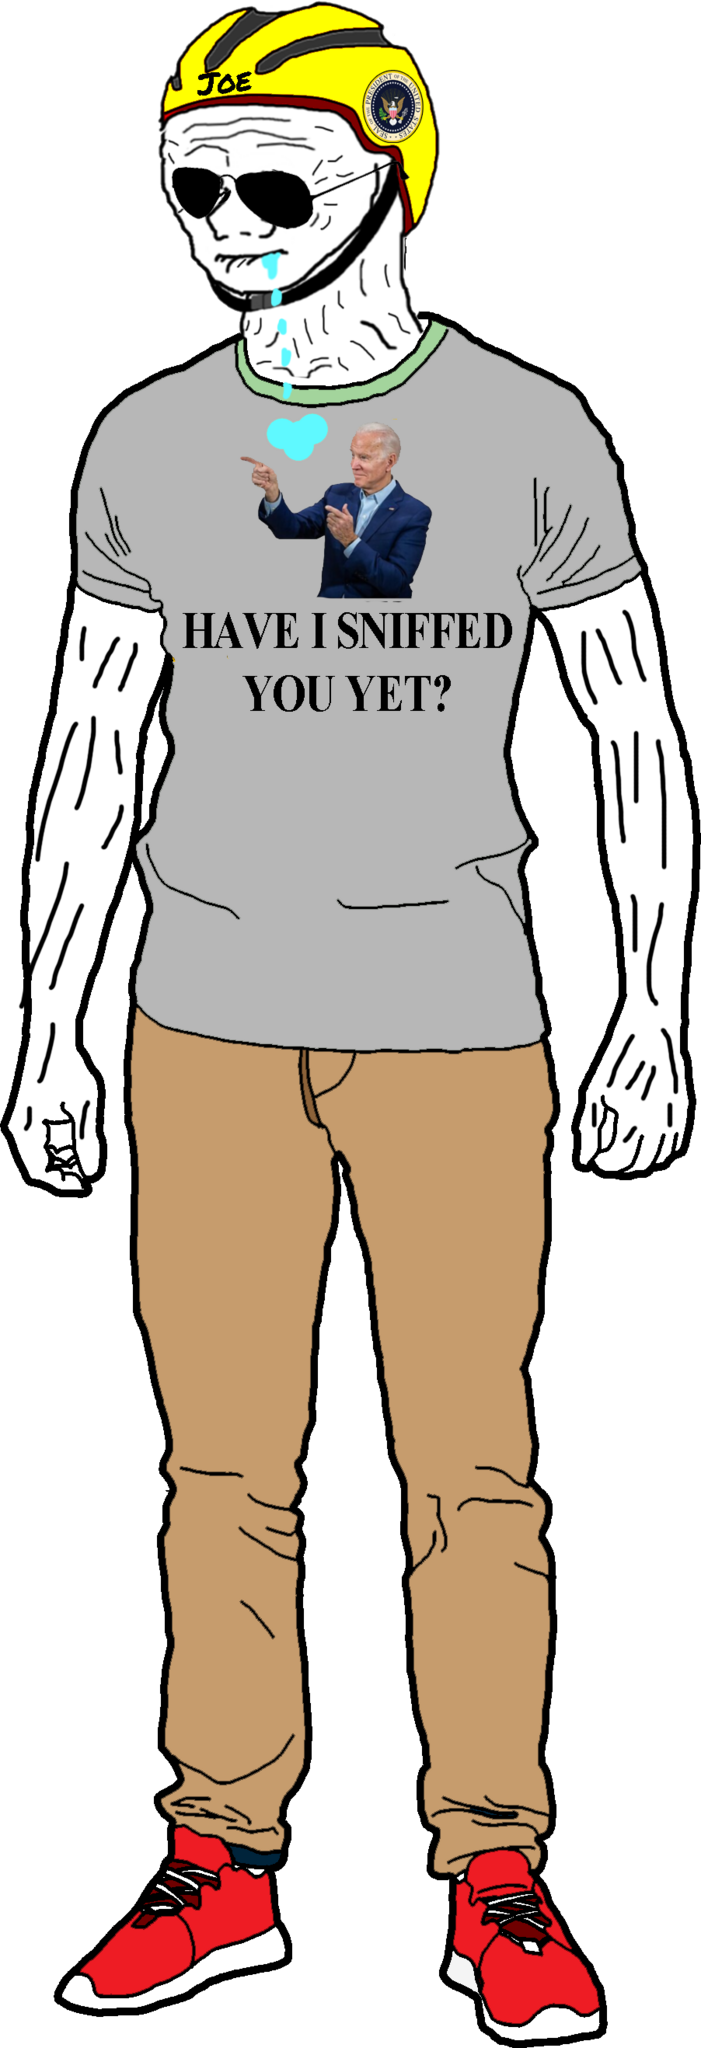
Label: 5_Brainlet